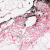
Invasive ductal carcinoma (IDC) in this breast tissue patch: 0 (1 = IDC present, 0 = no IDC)